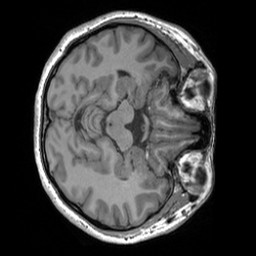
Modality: T1w
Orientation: axial
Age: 27
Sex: female
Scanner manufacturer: siemens
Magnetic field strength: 3 T
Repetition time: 1.9 s
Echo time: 0.00252 s